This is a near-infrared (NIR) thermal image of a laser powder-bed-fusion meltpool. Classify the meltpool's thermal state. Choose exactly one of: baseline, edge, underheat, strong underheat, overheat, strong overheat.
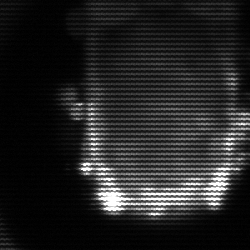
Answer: baseline